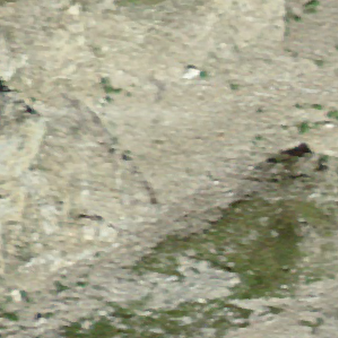
Label: other